Question: I have a 'ListView' with some custom layout for the row (an image, then two lines of text using two 'TextView' in a vertical 'LinearLayout', see code below)
My problem is that when I dynamically change the text size (in the 'getView' method of the 'Adapter'), the text size does change, but the size of the 'TextView' that wraps it doesn't.
Here is a picture of what it does when I set the size to something "higher" than the default (picture is with 18). Despite the large number of threads or questions that seem similar, I haven't found a solution to that.

Here is the layout of my list row:
'''
<LinearLayout xmlns:android="http://schemas.android.com/apk/res/android"
android:orientation="horizontal"
android:layout_width="fill_parent"
android:layout_height="wrap_content"
android:padding="4dp">
<ImageView android:id="@+id/entries_list_item_icon"
android:layout_width="wrap_content"
android:layout_height="wrap_content"
android:layout_marginRight="6dp"/>
<LinearLayout android:orientation="vertical"
android:layout_width="0dip"
android:layout_weight="1"
android:layout_height="fill_parent">
<TextView android:id="@+id/entries_list_item_name"
android:layout_width="fill_parent"
android:layout_height="wrap_content"
android:layout_weight="1"
android:gravity="center_vertical"
android:textColor="@color/entries_list_item_name"/>
<TextView android:id="@+id/entries_list_item_summary"
android:layout_width="fill_parent"
android:layout_height="wrap_content"
android:layout_weight="1"
android:singleLine="true"
android:ellipsize="marquee"
android:textColor="@color/entries_list_item_summary"/>
</LinearLayout>
</LinearLayout>
'''
I tried switching the heights to '0dip' as suggested elsewhere, it didn't change a thing.
The 'ListView' itself is very basic:
'''
<ListView android:id="@+id/entries_list"
android:layout_width="fill_parent"
android:layout_height="fill_parent"/>
'''
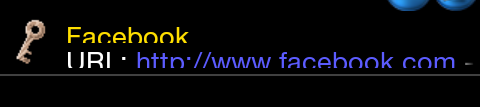
Answer: I think you will have to change 'imageview' height to 'fill_parent'. Imageview is dictating the height of your layout.
'''
<ImageView
android:id="@+id/entries_list_item_icon"
android:layout_width="wrap_content"
android:layout_height="fill_parent"
android:layout_marginRight="6dp" />
'''